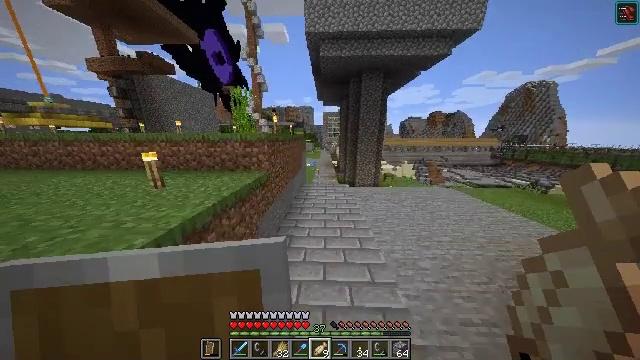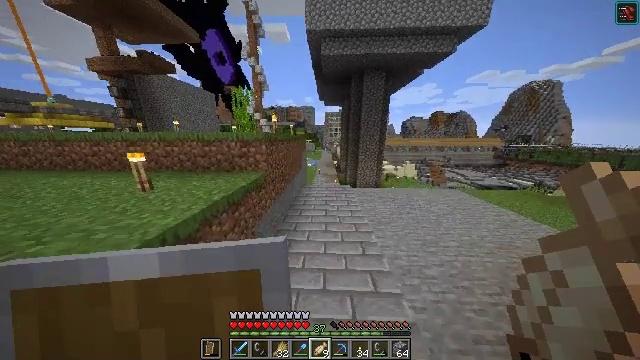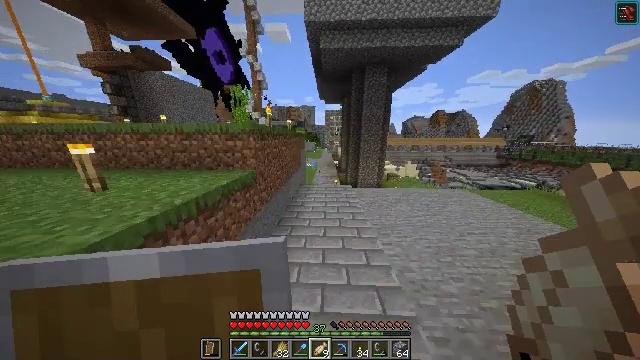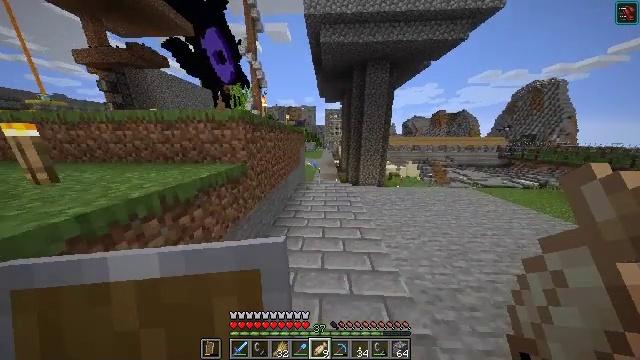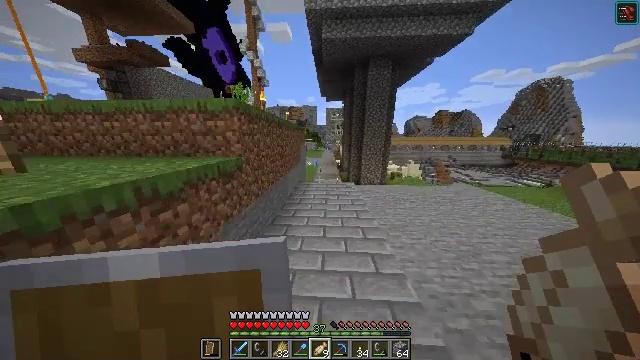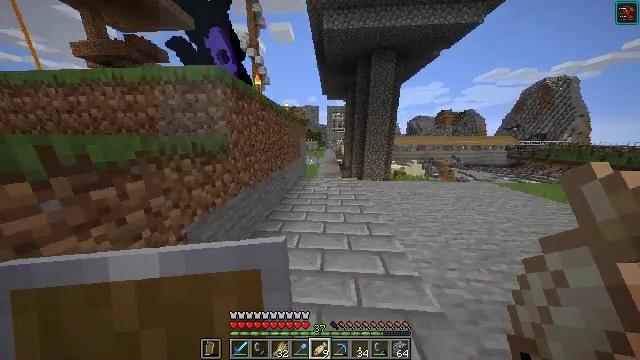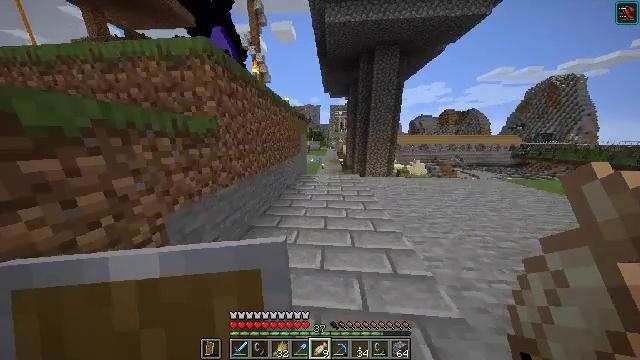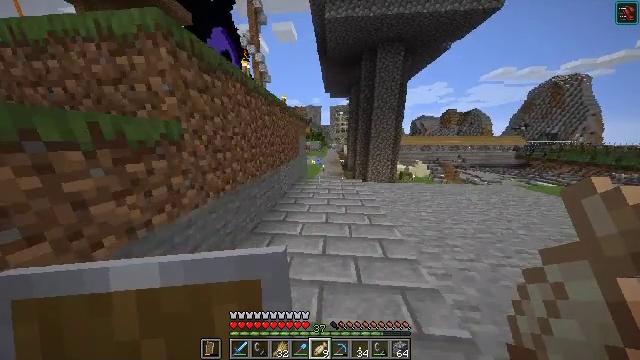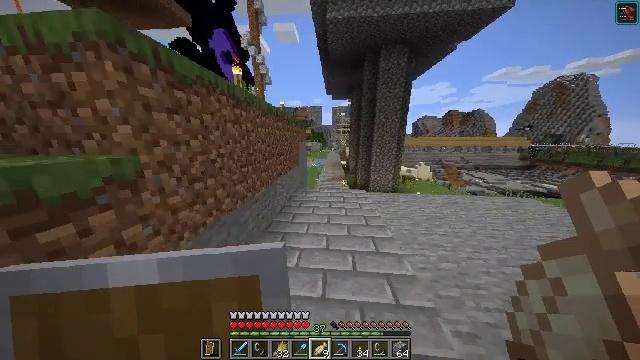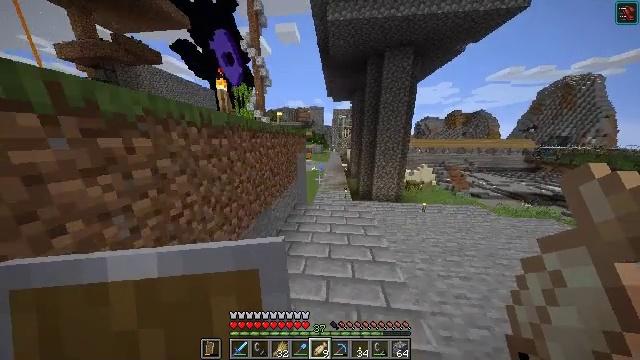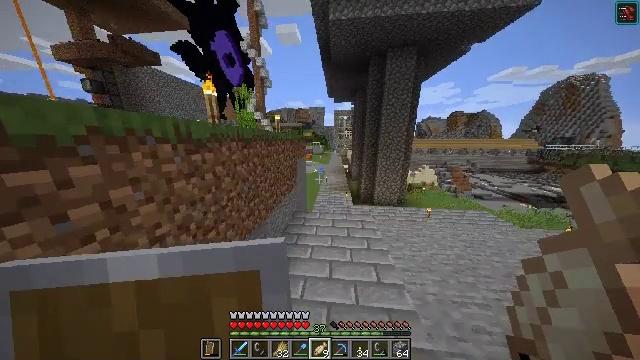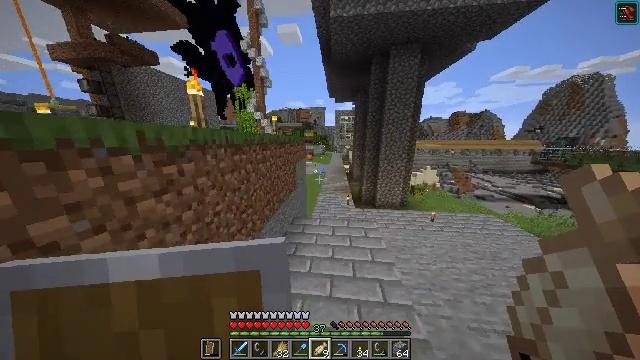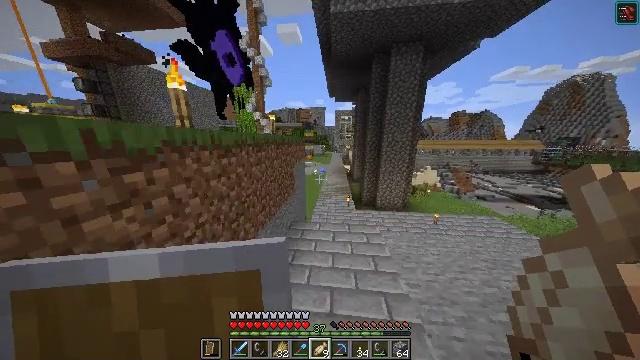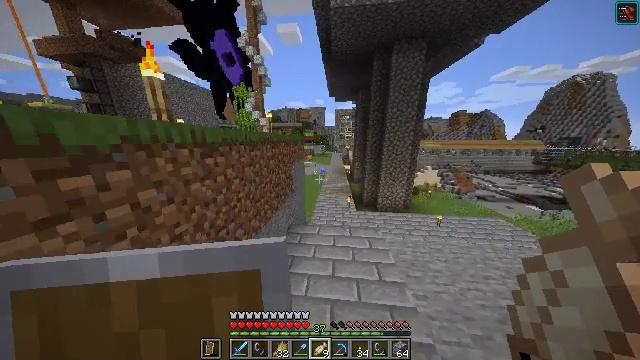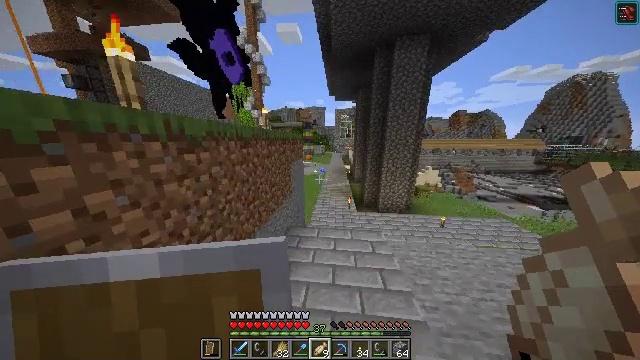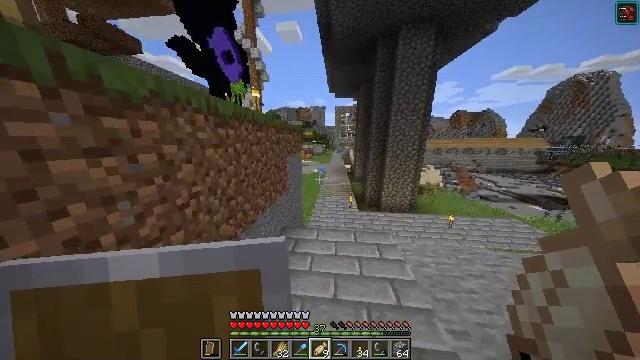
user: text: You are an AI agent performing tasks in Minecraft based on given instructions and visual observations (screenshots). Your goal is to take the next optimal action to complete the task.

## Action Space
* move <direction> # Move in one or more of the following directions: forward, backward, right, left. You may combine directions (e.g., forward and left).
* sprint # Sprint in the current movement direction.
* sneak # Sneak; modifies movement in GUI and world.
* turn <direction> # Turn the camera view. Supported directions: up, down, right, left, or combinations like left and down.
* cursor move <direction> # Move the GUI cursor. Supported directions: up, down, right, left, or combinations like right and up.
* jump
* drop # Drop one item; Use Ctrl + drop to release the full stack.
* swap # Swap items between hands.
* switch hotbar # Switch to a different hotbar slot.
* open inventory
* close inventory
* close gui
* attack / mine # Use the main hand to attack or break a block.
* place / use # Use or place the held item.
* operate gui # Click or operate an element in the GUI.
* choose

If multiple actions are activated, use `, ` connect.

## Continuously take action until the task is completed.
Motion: motion action
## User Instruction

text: Create polished blackstone at the crafting table.
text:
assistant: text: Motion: move forward, jump
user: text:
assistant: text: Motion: move forward, jump
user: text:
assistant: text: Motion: move forward, jump
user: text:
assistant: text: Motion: move forward, jump
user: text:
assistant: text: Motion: move forward, jump
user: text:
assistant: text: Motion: move forward, jump
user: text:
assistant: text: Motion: move forward, jump
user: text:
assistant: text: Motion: move forward, jump
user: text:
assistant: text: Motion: move forward, jump
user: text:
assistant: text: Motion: move forward, jump
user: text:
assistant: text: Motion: move forward, jump
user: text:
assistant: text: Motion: move forward, jump
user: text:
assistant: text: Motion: move forward
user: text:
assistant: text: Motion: move forward
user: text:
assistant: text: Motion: move forward
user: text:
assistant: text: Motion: move forward
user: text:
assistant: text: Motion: move forward
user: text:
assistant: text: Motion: move forward
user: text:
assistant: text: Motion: move forward
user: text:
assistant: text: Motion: move forward
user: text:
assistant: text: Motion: move forward
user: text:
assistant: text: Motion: move forward
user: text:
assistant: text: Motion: move forward
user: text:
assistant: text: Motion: move forward
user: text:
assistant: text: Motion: move forward
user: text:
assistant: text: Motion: move forward
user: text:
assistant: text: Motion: move forward
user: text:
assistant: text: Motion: move forward
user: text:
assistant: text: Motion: move forward
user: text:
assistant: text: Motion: move forward, turn left